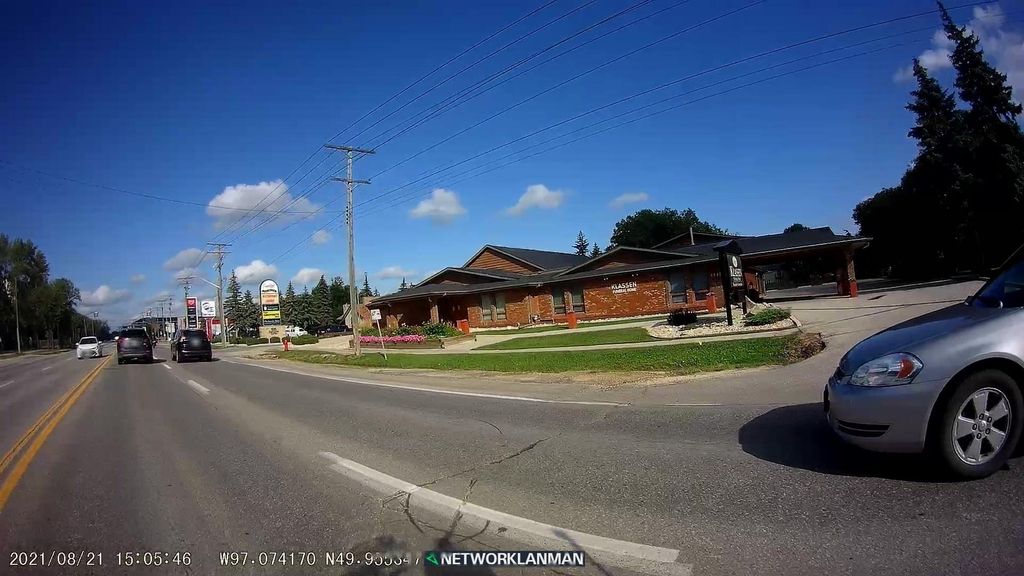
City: winnipeg